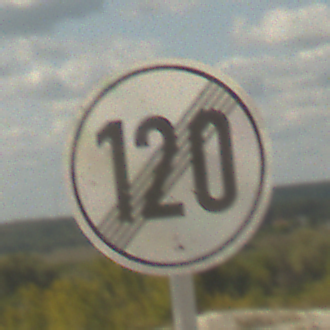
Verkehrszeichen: EndeGeschwindigkeit120
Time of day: Midday
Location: Outdoor (Beach)
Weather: PartlyCloudy
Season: NotSpecified
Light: Natural